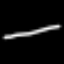
Label: line